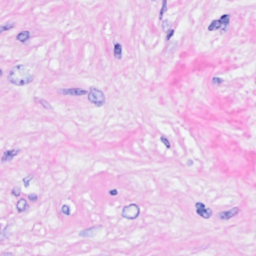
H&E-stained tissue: Breast